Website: home-depot
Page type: billing-address
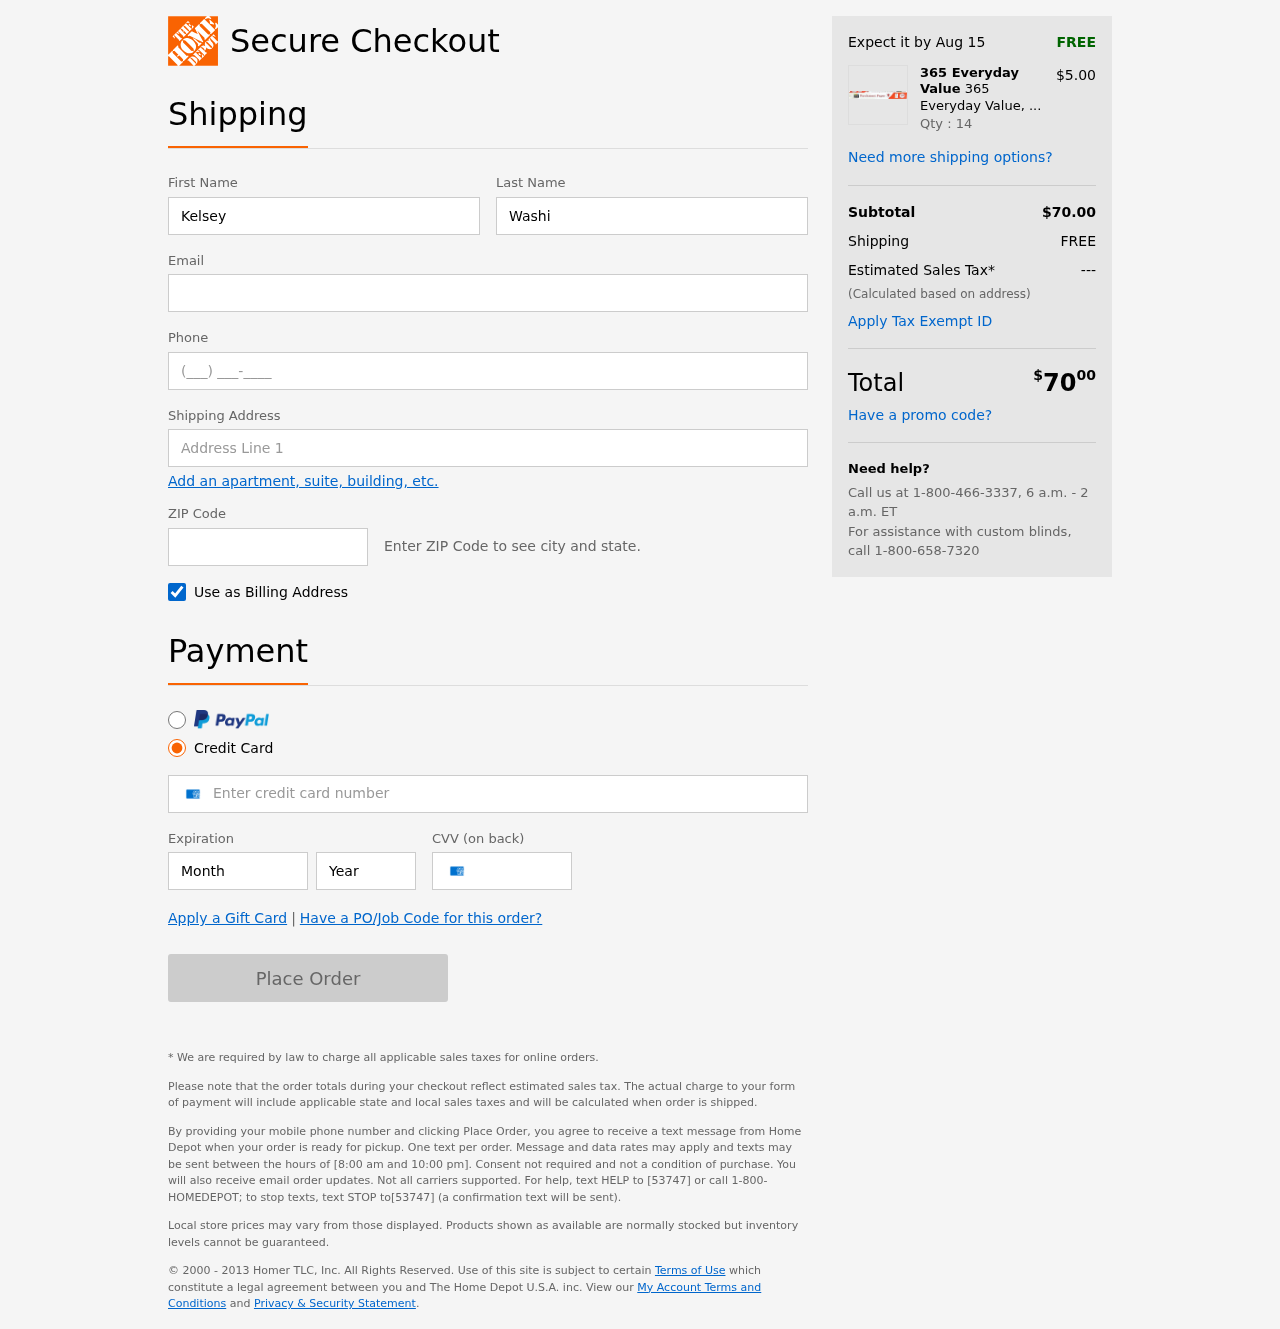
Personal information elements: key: PII_FIRSTNAME
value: Kelsey
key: PII_LASTNAME
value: Washington
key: PII_EMAIL
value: kelseywashington@yahoo.com
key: PII_PHONE
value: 5909274784
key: PII_STREET
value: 578 Maria Greens Apt. 569
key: PII_POSTCODE
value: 80333
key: PII_CARD_NUMBER
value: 3404 4573 7499 109
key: PII_CARD_EXPIRY_MONTH
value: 06
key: PII_CARD_CVV
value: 2435
Product elements: key: PRODUCT1_BRAND
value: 365 Everyday Value
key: PRODUCT1_NAME
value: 365 Everyday Value, Parchment Paper, 72 SQ FT
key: PRODUCT1_PRICE
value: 5
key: PRODUCT1_QUANTITY
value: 14
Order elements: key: ORDER_DELIVERY_DATE
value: Aug 15
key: ORDER_SUBTOTAL
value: $70.00
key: ORDER_SHIPPING_COST
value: FREE
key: ORDER_TAX
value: ---
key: ORDER_TOTAL2
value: $7000